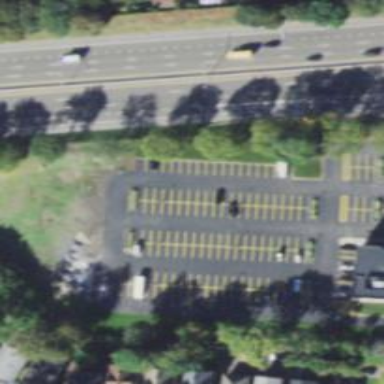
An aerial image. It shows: Road serving as parking aisle.